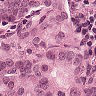
Metastatic tissue present: yes